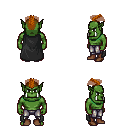
a pixel art fantasy rpg character, male body template, orc, green skin, black cape, metal pants, brunette short mohawk hairstyle, brown shoes, four views (front, back, left, right), 2x2 character sprite sheet, small pixel art, hard edges, no anti-aliasing